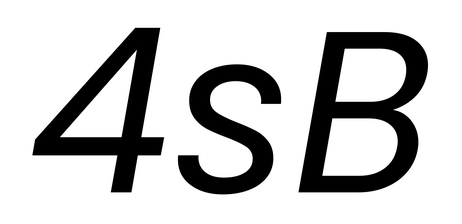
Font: Poppins-Italic